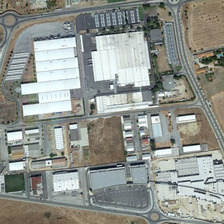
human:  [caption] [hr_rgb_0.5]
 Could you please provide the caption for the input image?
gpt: a factory is surrounded by roads  next to which is farmland .

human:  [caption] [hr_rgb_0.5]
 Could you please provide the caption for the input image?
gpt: the factory with white plant is surrounded by the quadrangle road .

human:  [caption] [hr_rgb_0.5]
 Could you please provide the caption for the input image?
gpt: it is a industrial area with big workshops in the middle of bareland .

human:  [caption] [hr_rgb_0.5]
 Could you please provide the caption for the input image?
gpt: a factory is surrounded by roads  next to which is farmland .

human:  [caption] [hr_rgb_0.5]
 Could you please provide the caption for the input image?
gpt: many industrial buildings are in an industrial area surrounded by barelands .